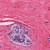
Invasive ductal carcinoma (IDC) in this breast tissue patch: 0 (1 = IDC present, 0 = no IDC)